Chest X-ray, AP view. Patient: 64 years old, sex F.
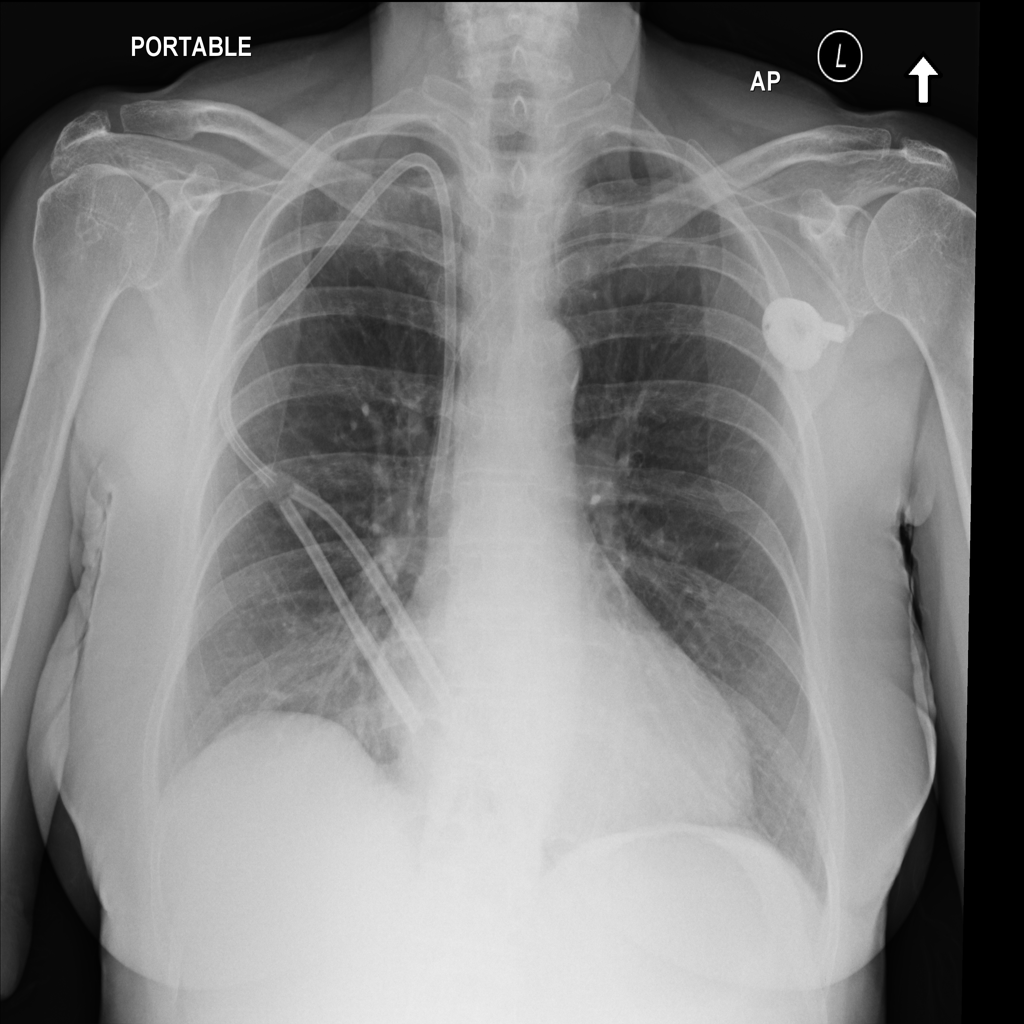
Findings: No Finding